Question: I am benchmarking redis recently and here is the result I got:
'''
ubuntu 13.10 x86_64 with kernel version 3.11,
Intel®️ Core™️ i5 CPU M 430 @ 2.27GHz x 4
8GB Memory
'''

So given the same load, multiple connection to redis could perform 8x faster than single connection. I am not considering pipelining here, and I already tried many optimization approach in my test. (using taskset to make redis running in single core, using unix domain socket)
Two questions:
1. Why multiple connection to redis could perform this faster than single connection?
2. Is there any other way(other than pipeline) to improve performance under single connection?
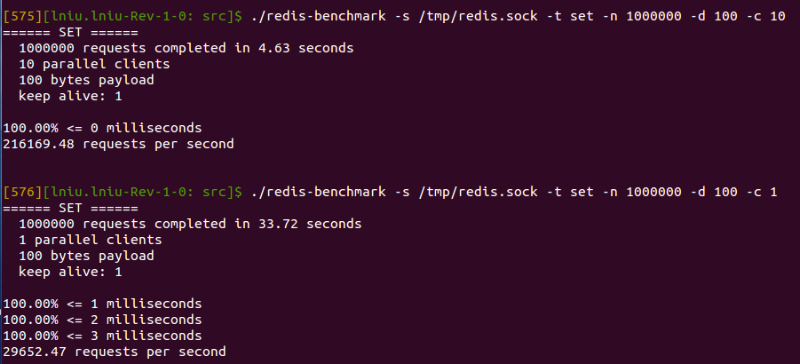
Answer: I did some performance testing for this problem these days and got some results here.
The key is to figure out where the extra latency comes from for the single connection case. My first hypophsis is they come from epoll. To find out that, I use <URL>:

From the result, you can see that the avg time staying in epoll is almost same, 8655 nanoseconds vs 10254 nanoseconds. However, there is a significant difference of total number. For 10 connection we call epoll wait 444528 times but we will call it <PHONE> times in single connection case, which is 4x and that's what lead to this additional time usage.
Next question would be why we call epoll so less time during multipe connection. After exploring a little bit with redis source code, I found the reason. Everytime epoll returns, it will return the number of events it gonna handle. The presudo code is like (hiding most of the details):
'''
fds = epoll_wait(fds_we_are_monitoring);
for fd in fds:
handle_event_happening_in(fd);
'''
The return value 'fds' is a collection of all the events in which IO is happening, for example, read input from socket. For single connection benchmark, 'fds_we_are_monitoring' is 1, since there are only one connection, then every time #fd would be 1. But for 10 connection case, 'fds' could return any number less than 10, and then handling the events together in the 'for loop'. The more events we get from epoll return once at a time, the faster we can get. Because the total number of requests is fixed, in this case, 1M set requests.
To verify that, I use systemtap to draw the distribution of return values of the function. <URL>, which returns the number of events it handled.

We can see the avg: 1 in single connection case vs 7 in 10 connection case. Which proves our hypothesis that the more number of events epoll returns once, the faster we can handle the requests, until it become CPU bound.
I think I got the answer for the first question: Why multiple connection to redis could perform this faster than single connection. However, I am still wondering if there is any other way(other than pipeline) to improve performance under single connection. I would appreciate if anyone else could share some thinking about this.